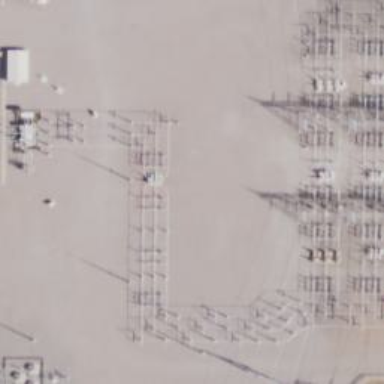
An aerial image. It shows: Mast used for lightning protection.